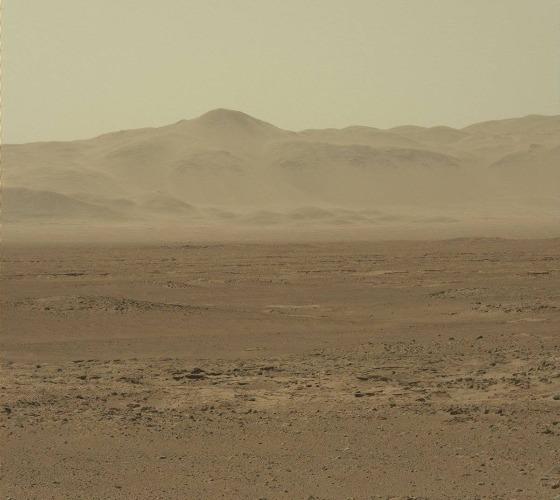
Terrain classes present: Gravel / Sand / Soil, Sky / Distant Mountains